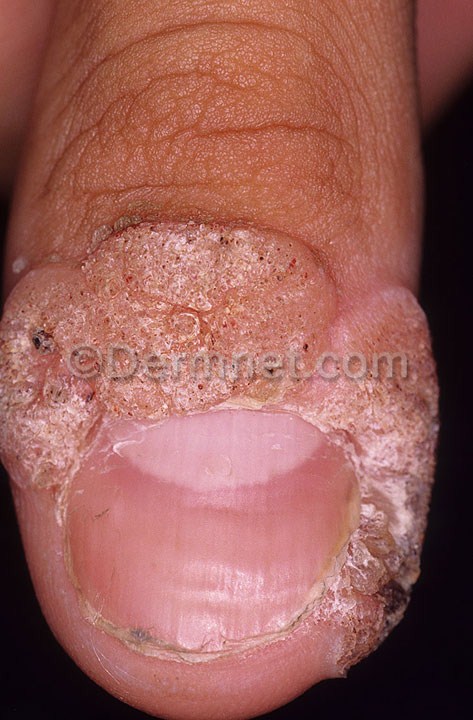
Disease: Warts Molluscum and other Viral Infections